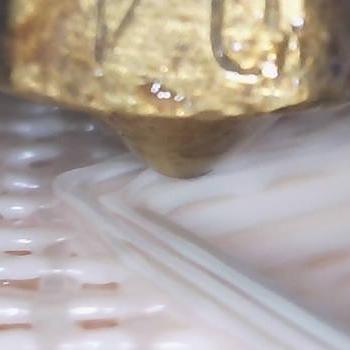
Flow rate: 42%